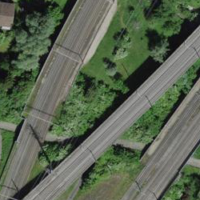
EUNIS habitat code: 57
Species observed at this site:
Cirsium vulgare